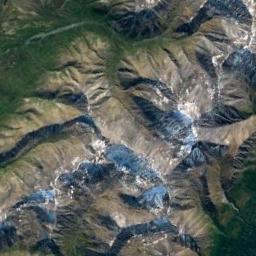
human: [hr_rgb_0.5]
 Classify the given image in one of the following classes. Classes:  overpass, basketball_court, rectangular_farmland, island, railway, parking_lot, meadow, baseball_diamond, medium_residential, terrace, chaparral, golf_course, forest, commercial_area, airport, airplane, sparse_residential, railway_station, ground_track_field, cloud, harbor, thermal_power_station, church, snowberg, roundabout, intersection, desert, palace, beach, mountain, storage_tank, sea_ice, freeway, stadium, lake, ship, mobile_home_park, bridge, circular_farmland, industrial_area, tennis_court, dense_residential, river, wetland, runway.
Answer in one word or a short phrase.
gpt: snowberg